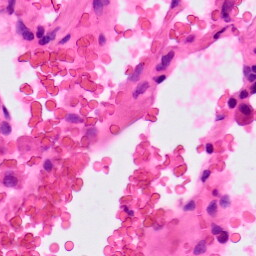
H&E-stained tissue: Lung